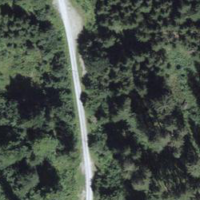
EUNIS habitat code: 44
Species observed at this site:
Platanthera bifolia
Neottia ovata